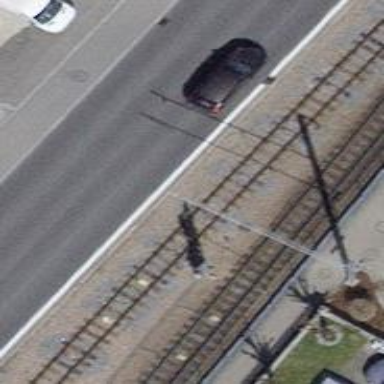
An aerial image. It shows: Narrow gauge railway with electrified contact lines.